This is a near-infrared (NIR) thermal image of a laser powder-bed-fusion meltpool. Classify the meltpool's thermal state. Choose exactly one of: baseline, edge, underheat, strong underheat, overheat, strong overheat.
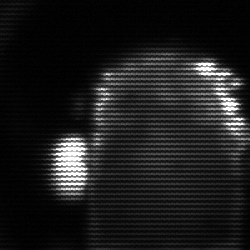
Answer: baseline